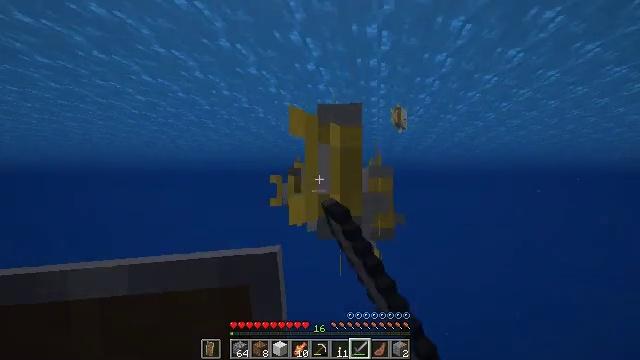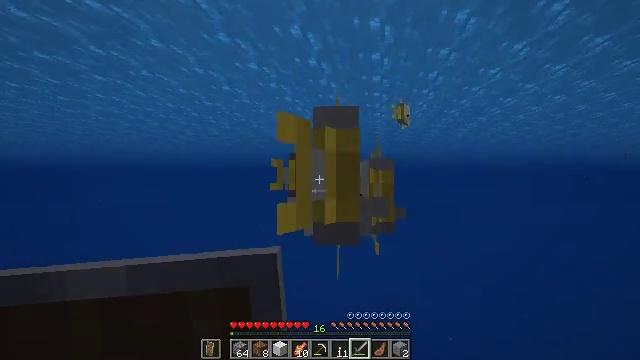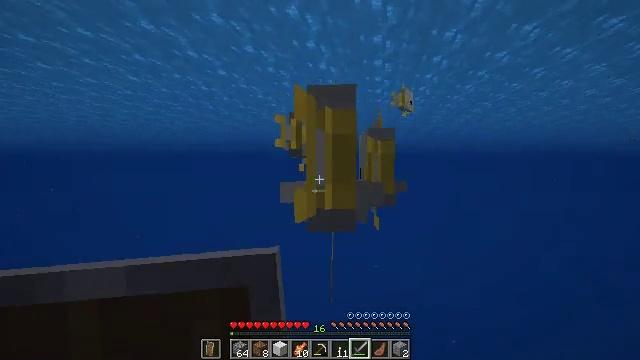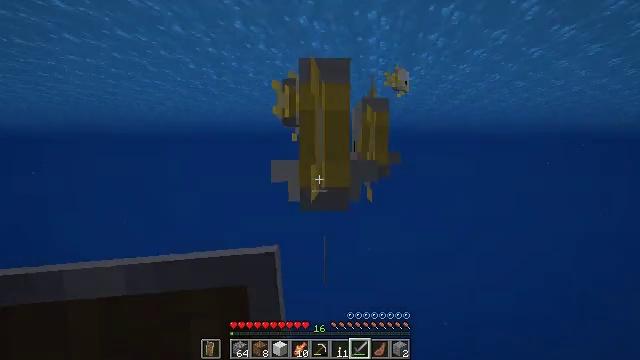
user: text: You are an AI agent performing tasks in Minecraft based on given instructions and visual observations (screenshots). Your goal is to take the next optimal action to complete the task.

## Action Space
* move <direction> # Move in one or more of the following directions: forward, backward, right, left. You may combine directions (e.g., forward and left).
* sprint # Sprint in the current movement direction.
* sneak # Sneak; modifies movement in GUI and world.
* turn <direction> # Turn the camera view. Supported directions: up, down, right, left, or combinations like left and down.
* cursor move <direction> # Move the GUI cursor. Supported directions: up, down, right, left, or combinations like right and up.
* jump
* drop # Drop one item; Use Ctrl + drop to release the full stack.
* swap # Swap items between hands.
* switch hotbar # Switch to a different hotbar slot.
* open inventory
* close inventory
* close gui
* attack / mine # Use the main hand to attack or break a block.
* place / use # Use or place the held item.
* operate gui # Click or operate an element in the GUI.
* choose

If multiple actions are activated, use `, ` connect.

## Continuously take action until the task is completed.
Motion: motion action
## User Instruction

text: Kill the tropical fish.
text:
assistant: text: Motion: move forward, attack / mine
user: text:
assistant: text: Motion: move forward, turn down
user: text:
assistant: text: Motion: move forward, turn right and down, attack / mine
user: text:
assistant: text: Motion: attack / mine